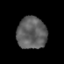
Tissue: prostate
Cell type: Epithelial cells
Senescence score: 0.248
Nuclear area (px): 932
Mean DAPI intensity: 95.872